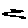
Label: zigzag